Aerial crown-view tile of a tropical tree (Barro Colorado Island, Panama), acquired 20250512:
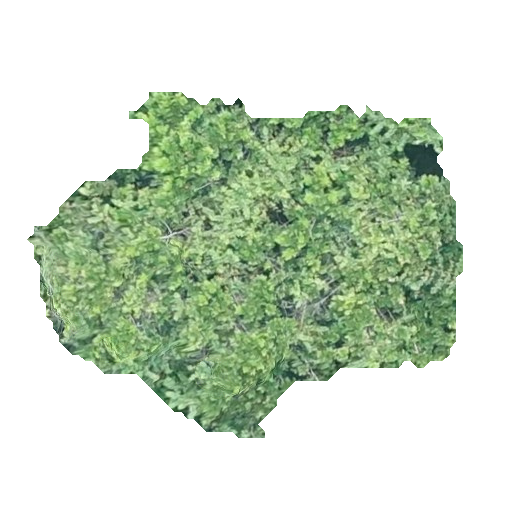
Species: Anacardium excelsum
GBIF accepted scientific name: Anacardium excelsum
Crown area: 150.925 m²